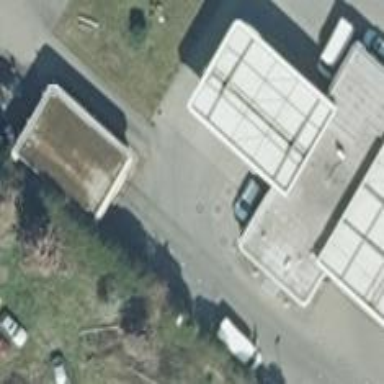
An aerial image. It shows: Building designated for providing fuel.